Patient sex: M
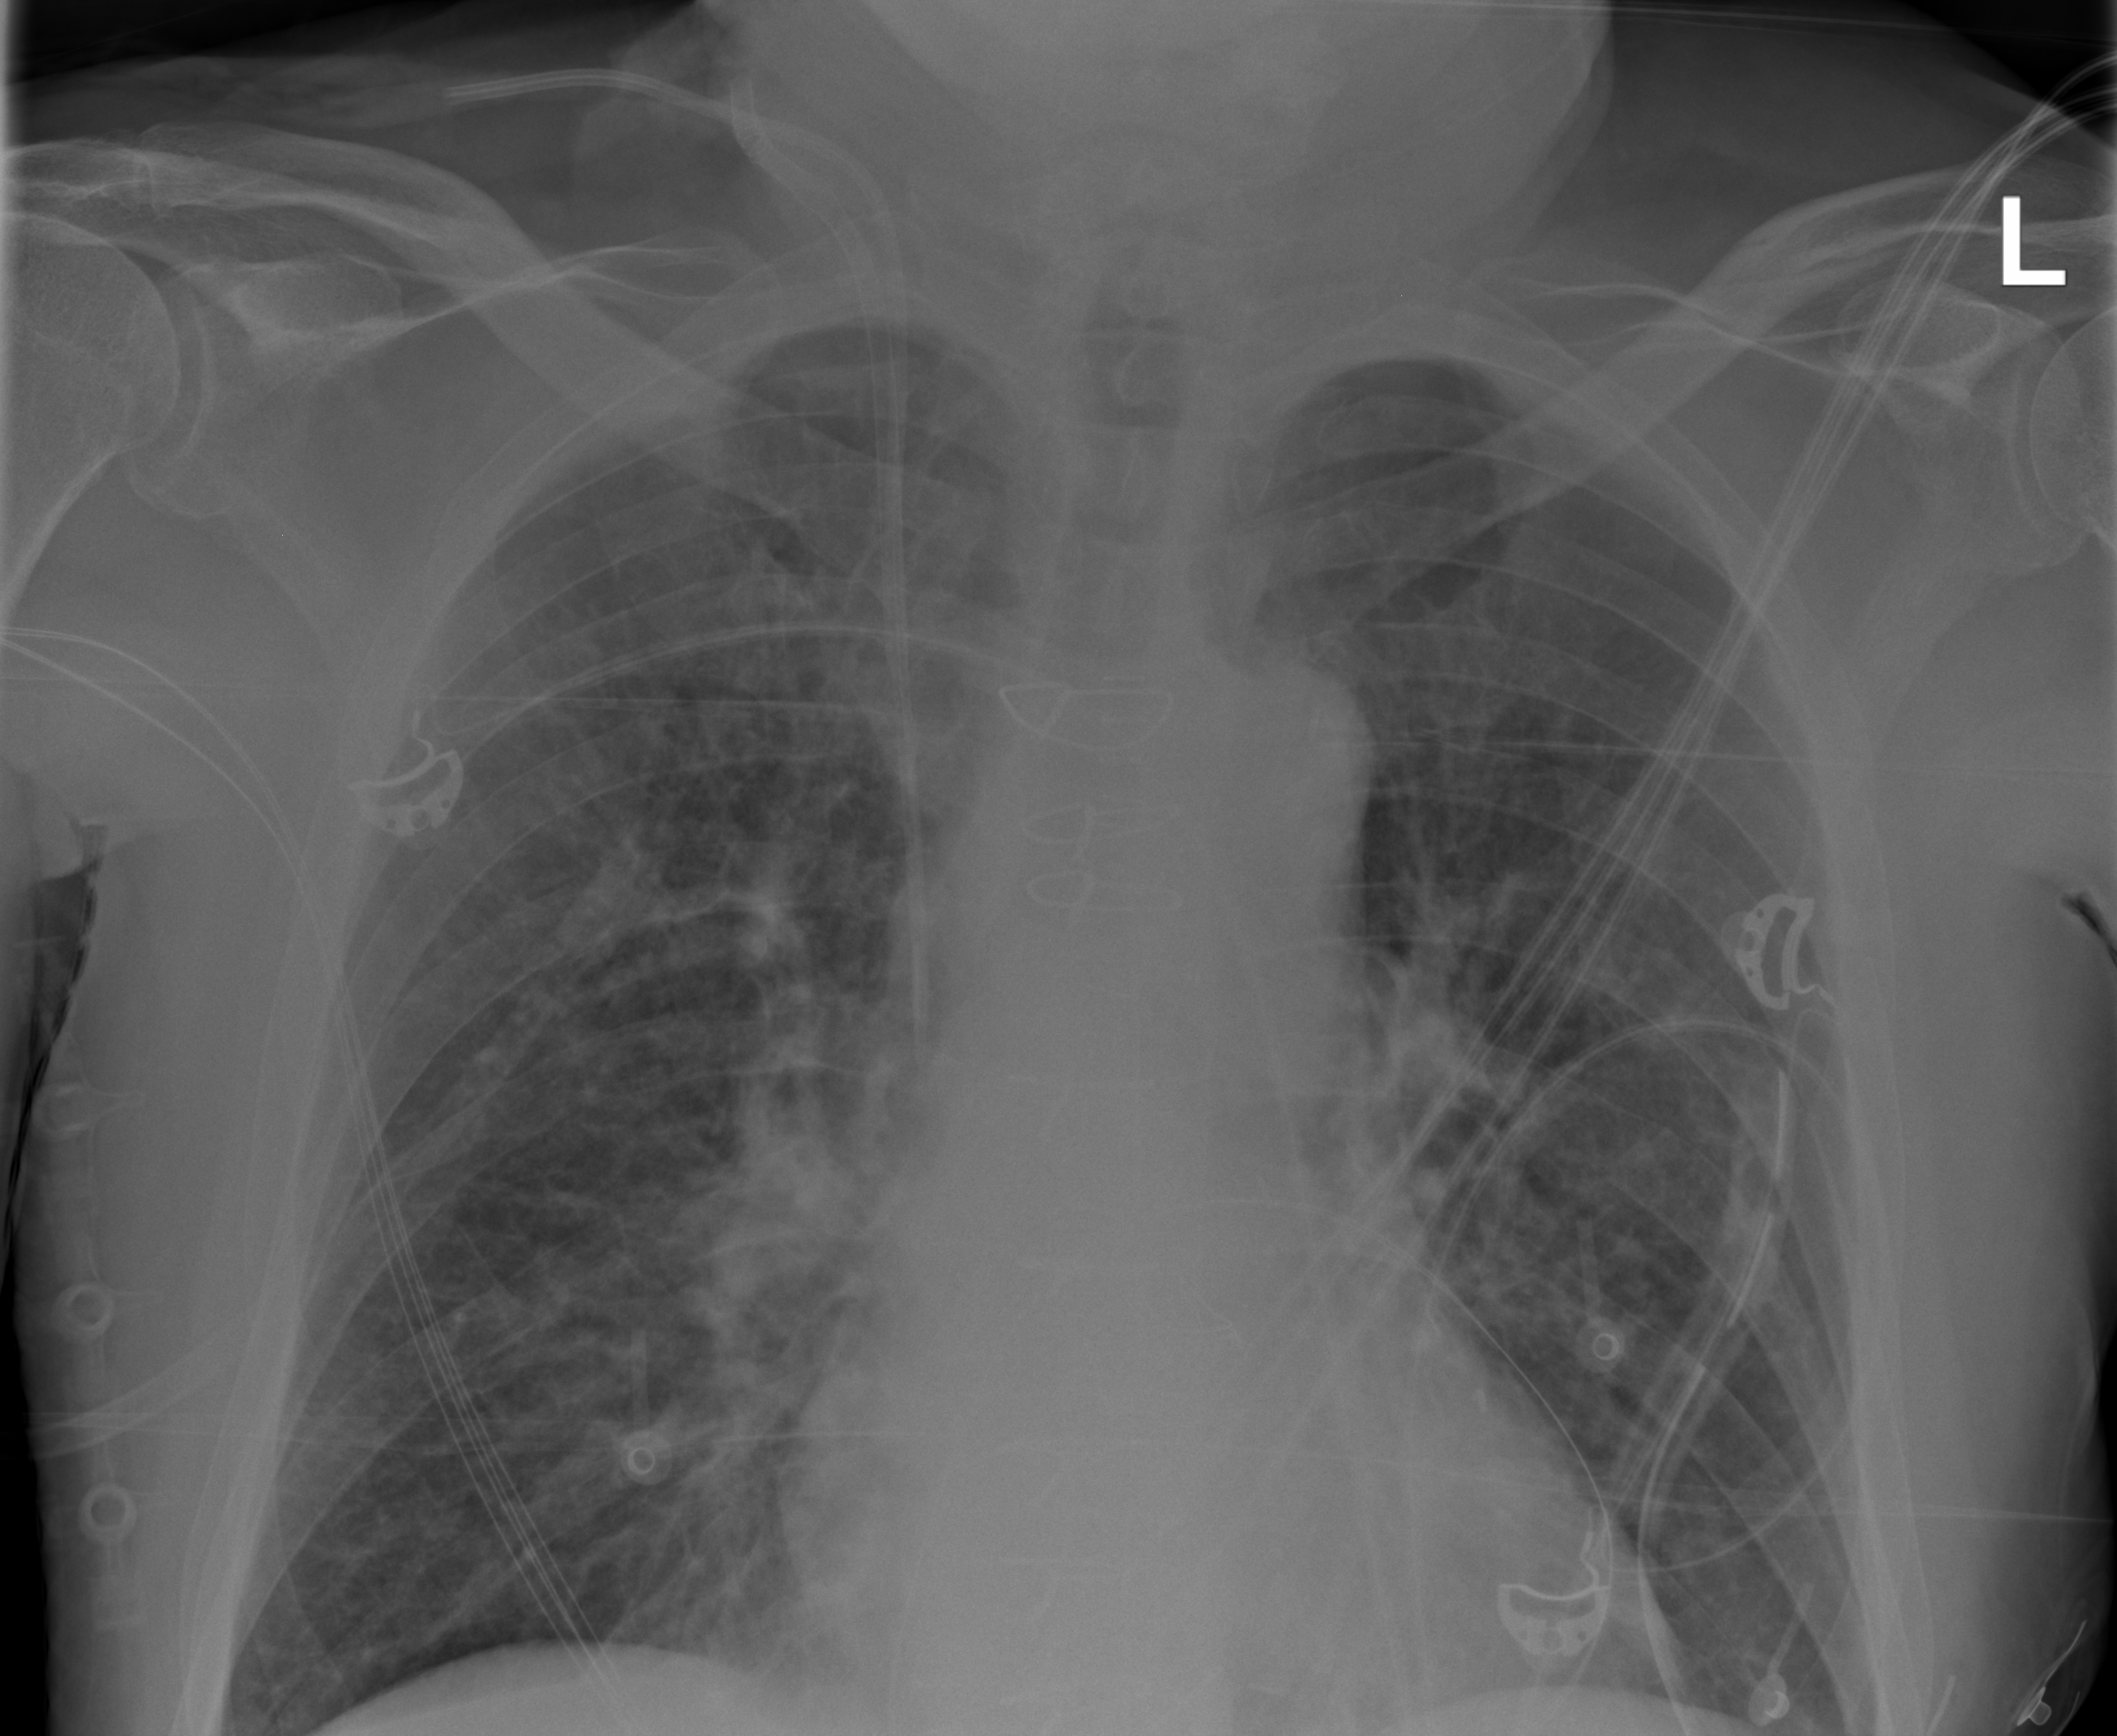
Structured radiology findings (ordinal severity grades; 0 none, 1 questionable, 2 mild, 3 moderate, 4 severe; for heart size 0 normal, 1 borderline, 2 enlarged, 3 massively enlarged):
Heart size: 0
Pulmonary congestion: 2
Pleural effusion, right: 0
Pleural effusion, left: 0
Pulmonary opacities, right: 1
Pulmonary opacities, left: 1
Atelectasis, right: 0
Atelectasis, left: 0